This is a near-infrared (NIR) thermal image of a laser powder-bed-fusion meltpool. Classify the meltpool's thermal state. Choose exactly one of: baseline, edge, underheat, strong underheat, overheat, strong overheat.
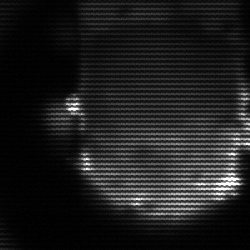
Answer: baseline